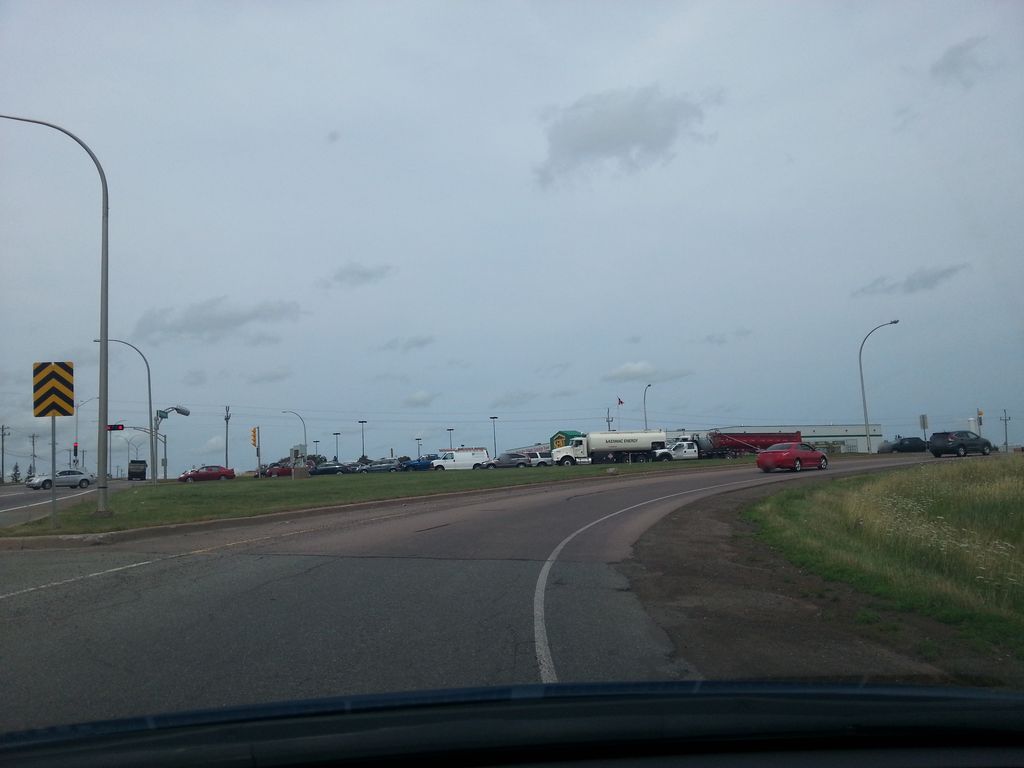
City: charlottetown